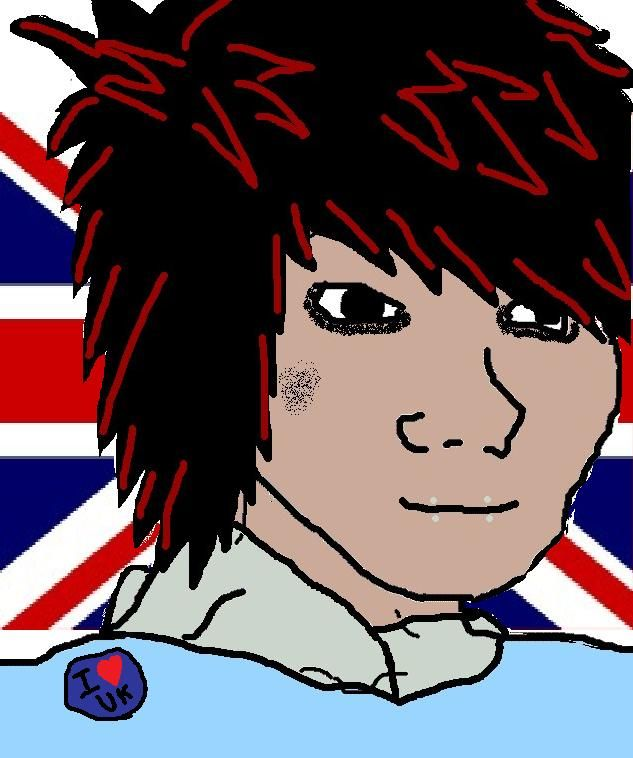
Label: 5_Wojak_with_Background